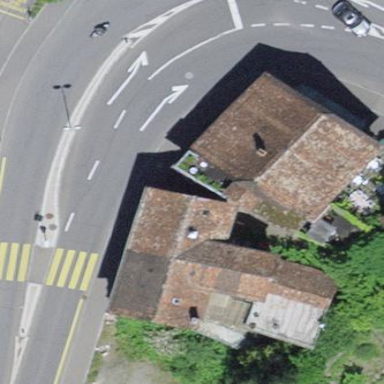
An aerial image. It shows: Building housing restaurant and hotel.